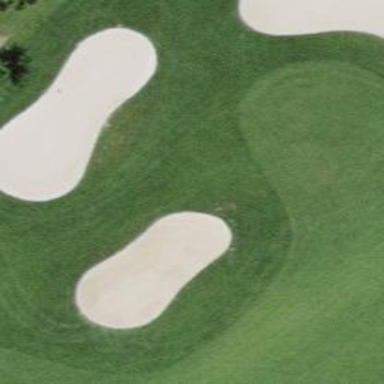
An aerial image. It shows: Golf bunker.